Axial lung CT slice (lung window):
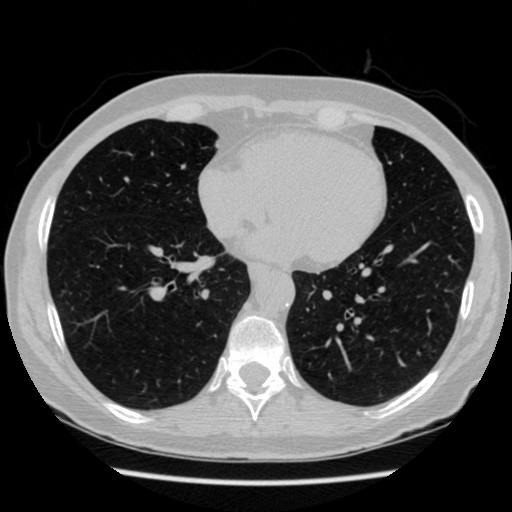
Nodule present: no